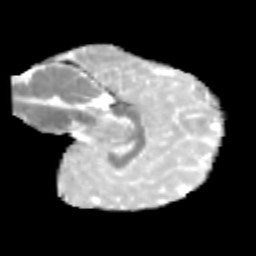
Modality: MD
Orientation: sagittal
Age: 11
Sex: male
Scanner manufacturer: siemens
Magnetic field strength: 3 T
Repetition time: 3.8 s
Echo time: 0.07 s